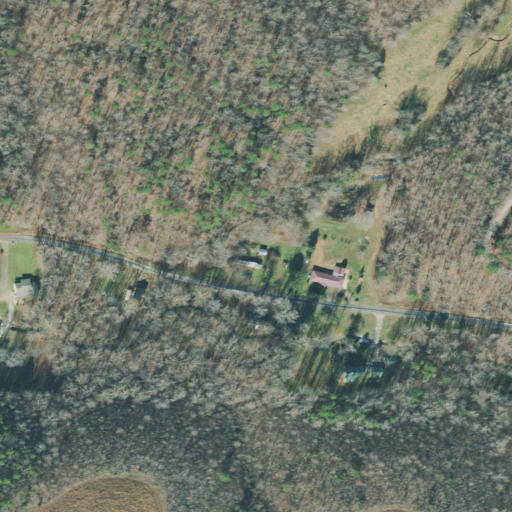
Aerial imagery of valley in Tennessee named Flat Hollow containing deciduous forest, open development, pasture, low intensity development, and mixed forest